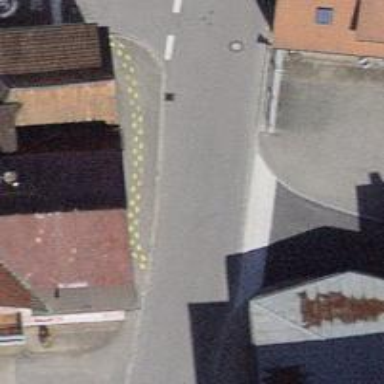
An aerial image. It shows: Asphalt road in living street with no sidewalks.